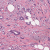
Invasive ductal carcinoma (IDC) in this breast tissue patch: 1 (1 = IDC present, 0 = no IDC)